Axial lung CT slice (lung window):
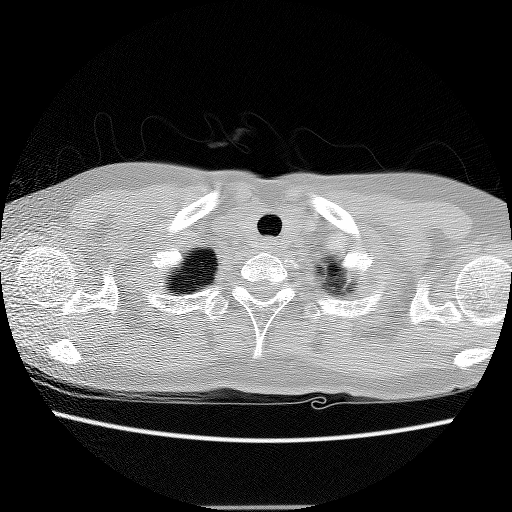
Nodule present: no